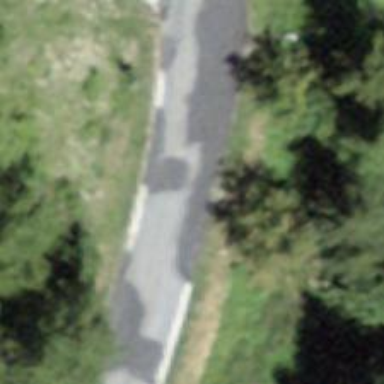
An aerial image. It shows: Unclassified road with asphalt surface.